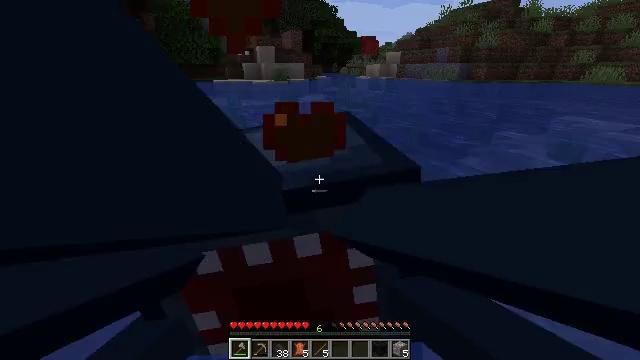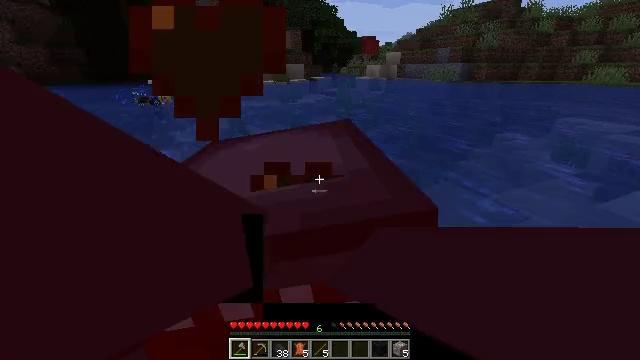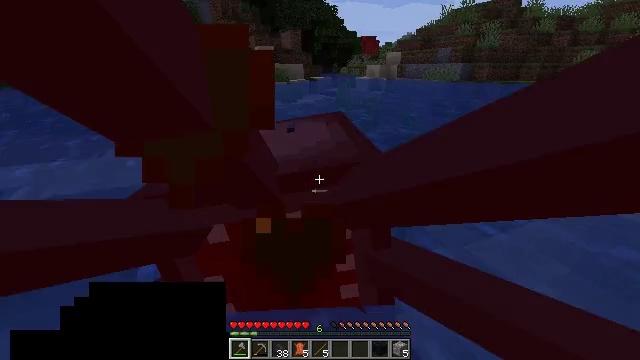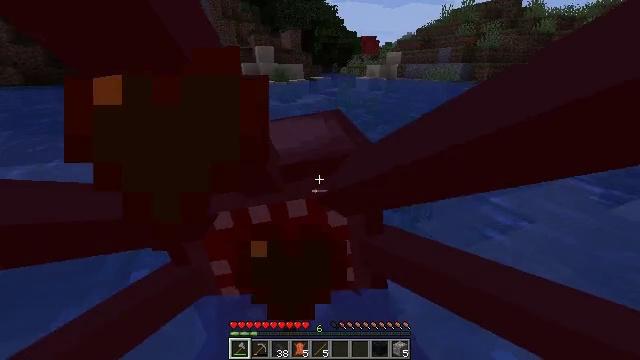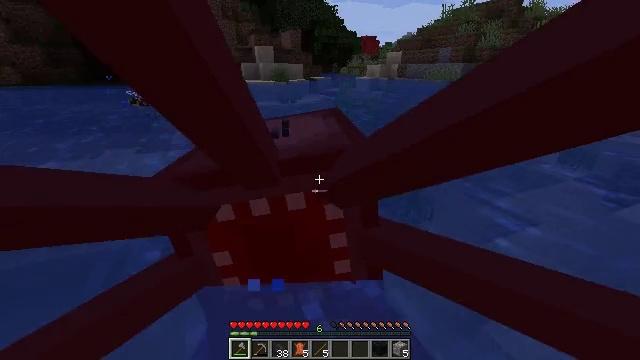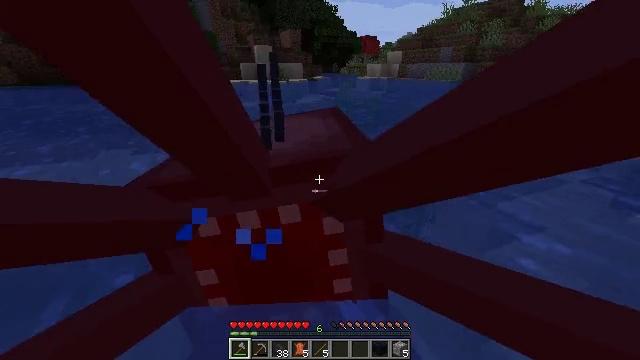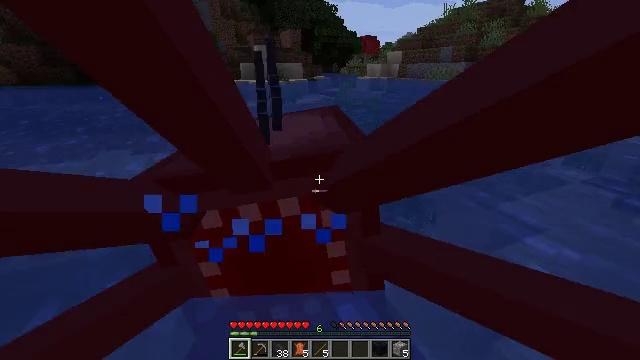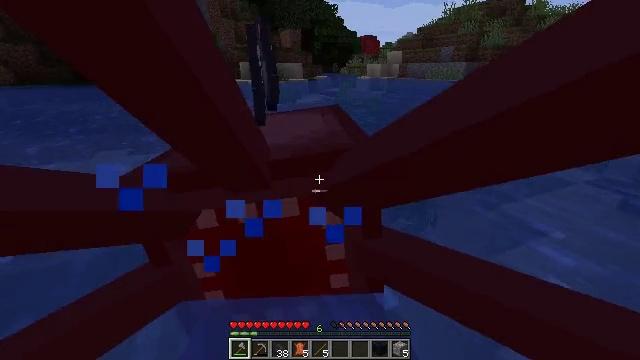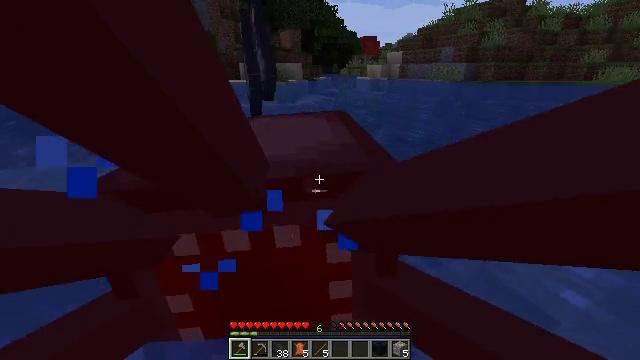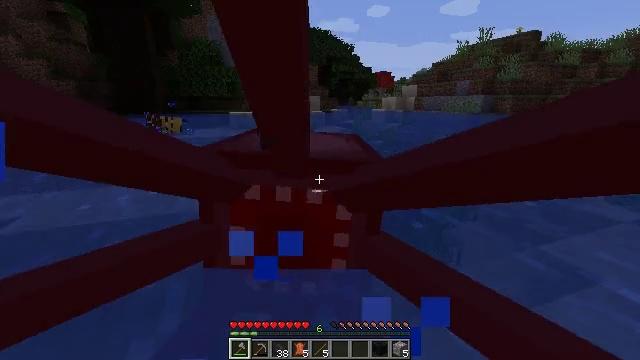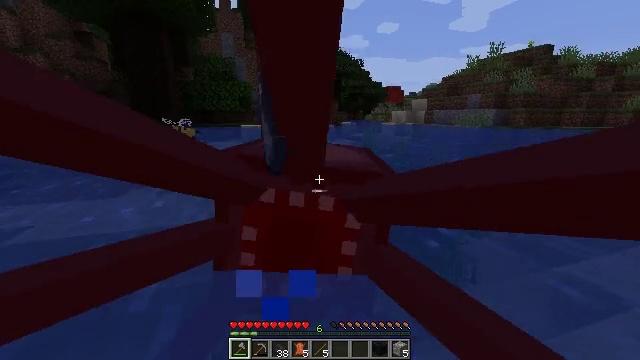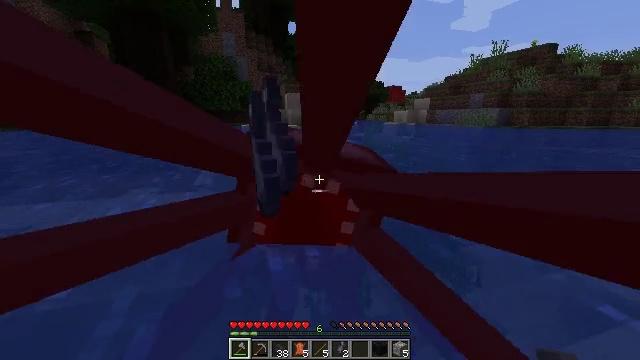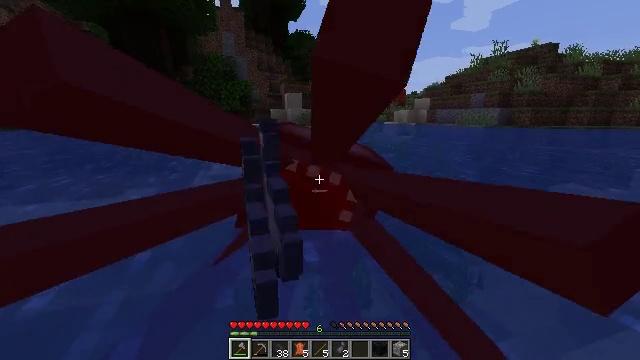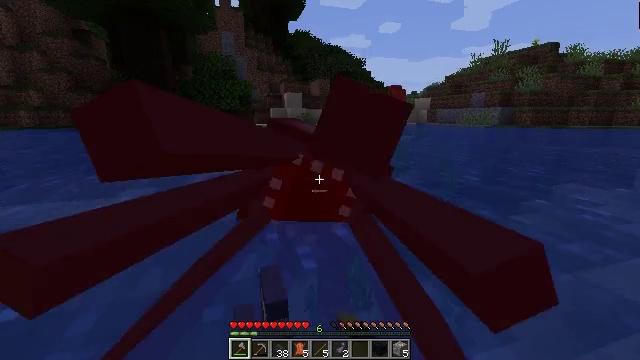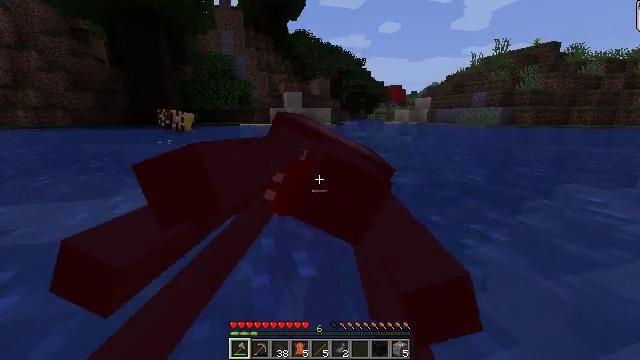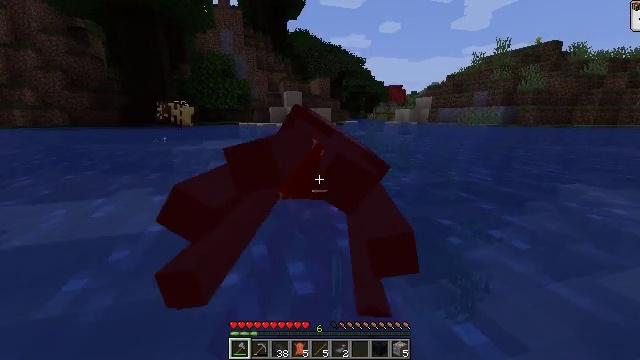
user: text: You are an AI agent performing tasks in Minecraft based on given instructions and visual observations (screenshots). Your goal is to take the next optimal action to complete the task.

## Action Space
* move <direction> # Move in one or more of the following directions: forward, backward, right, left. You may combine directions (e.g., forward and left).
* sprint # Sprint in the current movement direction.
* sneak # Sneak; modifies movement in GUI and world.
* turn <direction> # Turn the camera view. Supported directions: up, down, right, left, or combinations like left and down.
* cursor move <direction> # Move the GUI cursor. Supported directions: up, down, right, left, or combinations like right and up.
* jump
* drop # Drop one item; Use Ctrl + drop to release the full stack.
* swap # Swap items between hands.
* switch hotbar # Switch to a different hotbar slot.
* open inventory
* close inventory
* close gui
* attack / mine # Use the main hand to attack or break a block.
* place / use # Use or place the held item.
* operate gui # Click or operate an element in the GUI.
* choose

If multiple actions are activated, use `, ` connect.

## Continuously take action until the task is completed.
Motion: motion action
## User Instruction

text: Craft black dye.
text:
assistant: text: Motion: move forward
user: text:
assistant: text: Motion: move forward
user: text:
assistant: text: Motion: move forward
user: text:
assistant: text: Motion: move forward
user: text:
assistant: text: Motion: move forward
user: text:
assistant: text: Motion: move forward
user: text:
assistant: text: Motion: move forward
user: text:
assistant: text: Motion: move forward
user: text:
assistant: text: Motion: move forward, turn left and up
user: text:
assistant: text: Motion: move forward, turn left and up
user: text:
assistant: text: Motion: move forward
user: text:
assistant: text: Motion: move forward, attack / mine
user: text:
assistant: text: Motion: move forward, attack / mine
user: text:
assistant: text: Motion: move forward, attack / mine
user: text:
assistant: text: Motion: move forward, attack / mine
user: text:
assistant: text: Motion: move forward
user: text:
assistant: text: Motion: move forward
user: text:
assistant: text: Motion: move forward
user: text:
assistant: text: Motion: move forward
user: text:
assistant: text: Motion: move forward
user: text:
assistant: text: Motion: move forward
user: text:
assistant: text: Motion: move forward
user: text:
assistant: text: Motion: move forward
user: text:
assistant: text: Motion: move forward
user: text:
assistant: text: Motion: move forward, turn right, jump
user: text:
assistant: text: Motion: move forward, turn right and up, jump
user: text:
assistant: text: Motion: move forward, turn right, jump
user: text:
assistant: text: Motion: move forward, turn right, jump
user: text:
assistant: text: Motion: move forward and move right, turn right
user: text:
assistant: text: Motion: move forward and move right, turn right